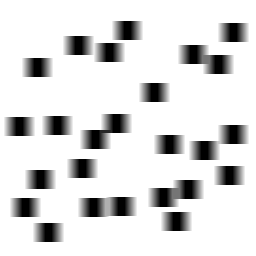
Squares: 25
Triangles: 0
Stars: 0
Total shapes: 25